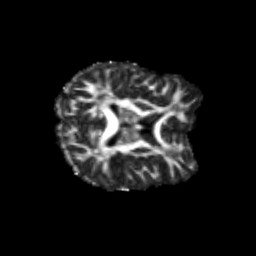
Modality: FA
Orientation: axial
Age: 28
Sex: female
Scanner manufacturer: siemens
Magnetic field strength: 3 T
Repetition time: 3.5 s
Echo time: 0.125 s